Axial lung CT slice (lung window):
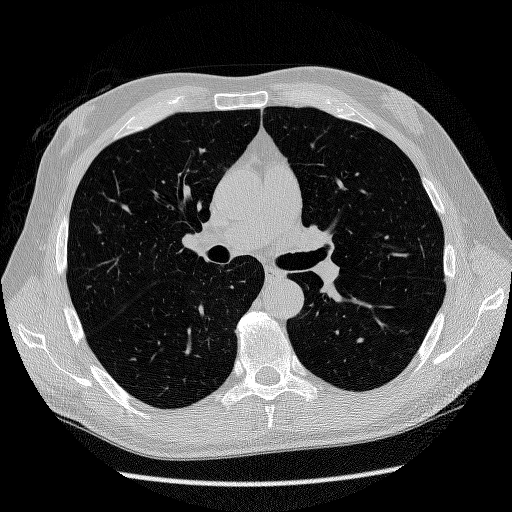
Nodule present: no